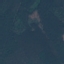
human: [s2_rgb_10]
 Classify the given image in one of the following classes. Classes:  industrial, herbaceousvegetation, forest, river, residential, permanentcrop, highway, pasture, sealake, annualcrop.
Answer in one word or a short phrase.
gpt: Forest